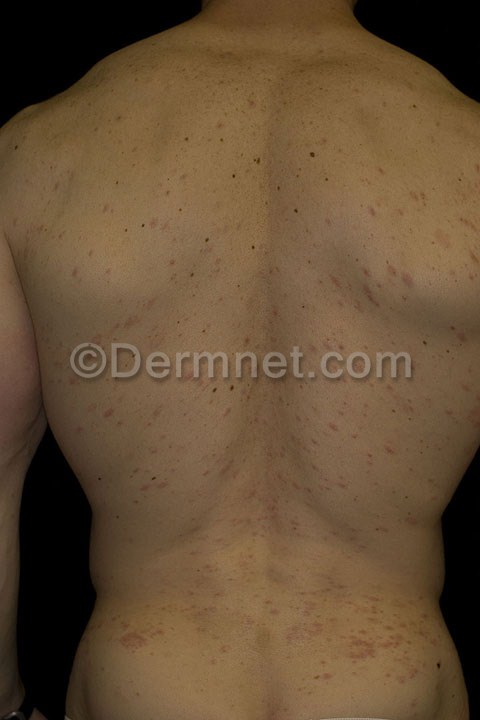
Disease: Psoriasis pictures Lichen Planus and related diseases